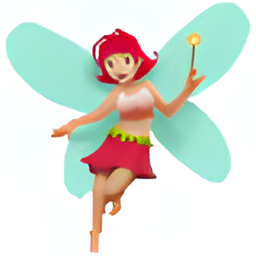
Name: fairy
Emoji: 🧚🏼
Group: People & Body
Sub-group: person-fantasy